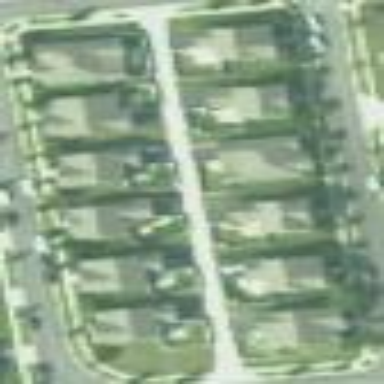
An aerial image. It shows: Sidewalk along the footway.